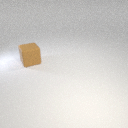
large brown rubber cube